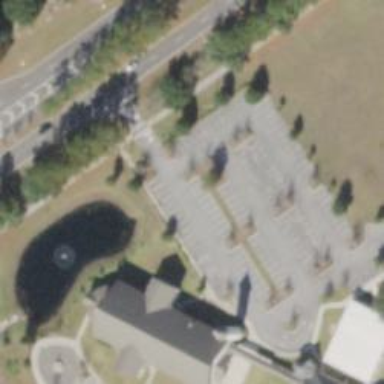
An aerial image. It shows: Parking space.